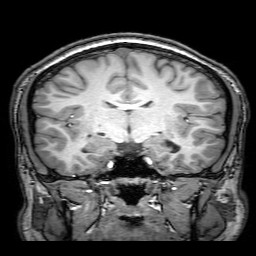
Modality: T1w
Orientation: sagittal